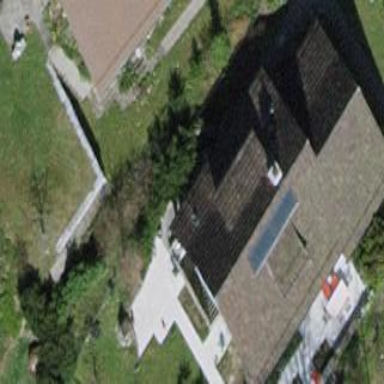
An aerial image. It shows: Building with tiled roof.